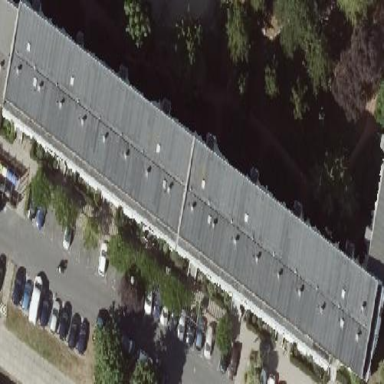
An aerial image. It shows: Apartment building with flat roof.